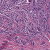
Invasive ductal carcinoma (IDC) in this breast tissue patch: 1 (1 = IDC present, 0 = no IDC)